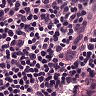
Metastatic tissue present: no